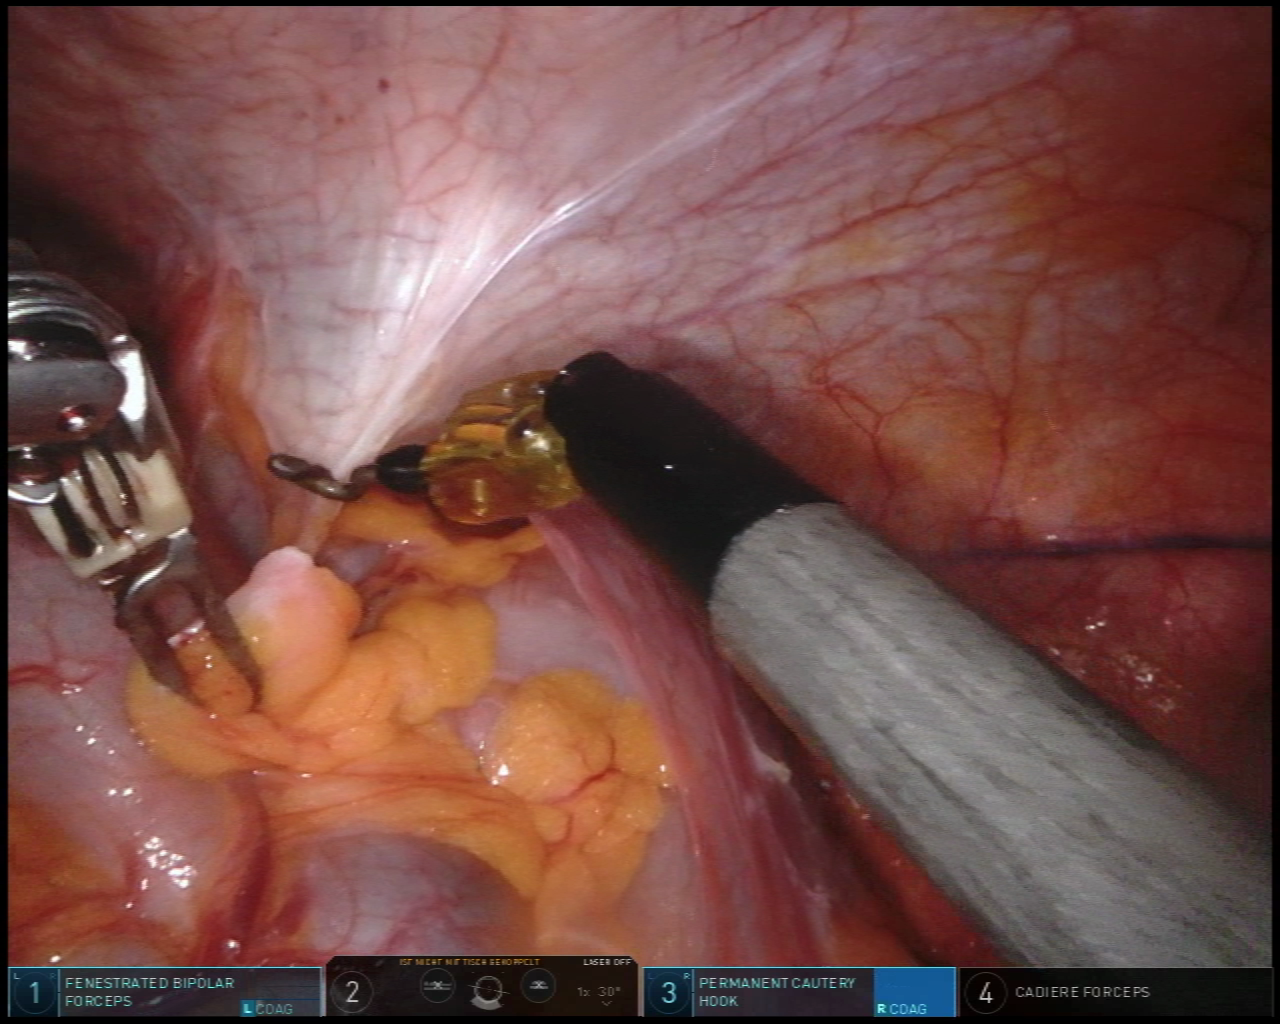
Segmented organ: colon
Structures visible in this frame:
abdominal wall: yes
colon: yes
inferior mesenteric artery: no
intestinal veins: no
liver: no
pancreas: no
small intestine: no
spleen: no
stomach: no
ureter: no
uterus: no
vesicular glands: no